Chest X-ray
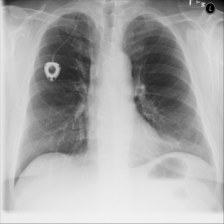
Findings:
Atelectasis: positive
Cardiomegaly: negative
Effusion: negative
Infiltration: negative
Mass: negative
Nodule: negative
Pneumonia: negative
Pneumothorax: negative
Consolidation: negative
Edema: negative
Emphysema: negative
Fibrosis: negative
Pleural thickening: positive
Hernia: negative